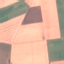
Land use / land cover: AnnualCrop